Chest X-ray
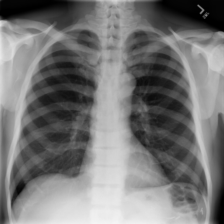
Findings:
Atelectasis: negative
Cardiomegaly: negative
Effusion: negative
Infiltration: negative
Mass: negative
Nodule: negative
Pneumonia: negative
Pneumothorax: negative
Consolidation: negative
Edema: negative
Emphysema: negative
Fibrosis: negative
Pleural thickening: negative
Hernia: negative